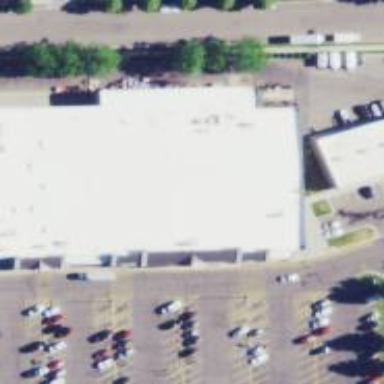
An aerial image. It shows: Supermarket.